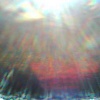
Label: sunburn